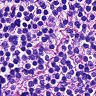
Metastatic tissue present: no